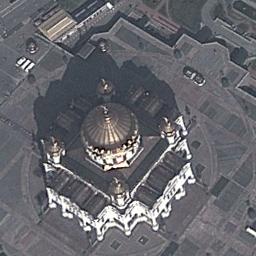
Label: church